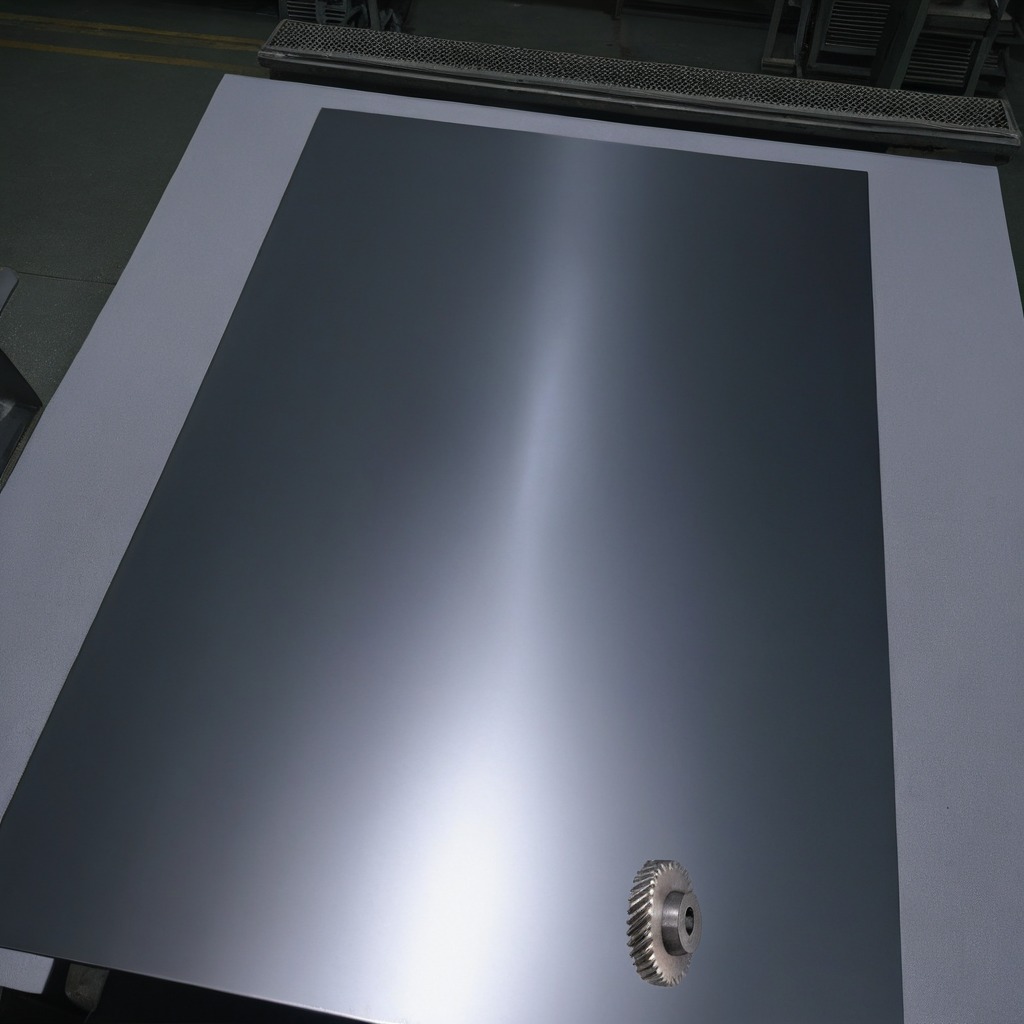
A steel gear with teeth is lying on the clean empty table in the basement in the evening.